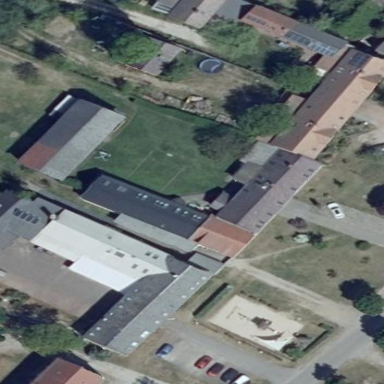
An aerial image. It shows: Kindergarten building.